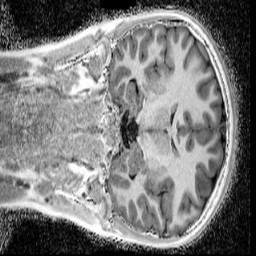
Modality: UNIT1_denoised
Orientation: coronal
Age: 13
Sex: female
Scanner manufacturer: siemens
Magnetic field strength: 3 T
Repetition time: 4 s
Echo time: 0.00299 s